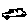
Label: car